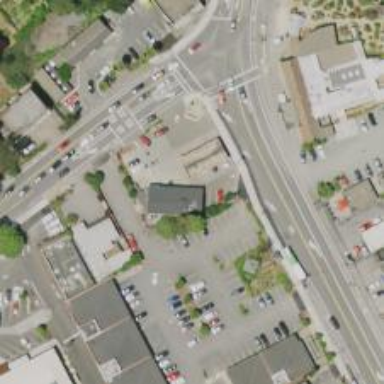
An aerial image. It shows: Convenience shop.